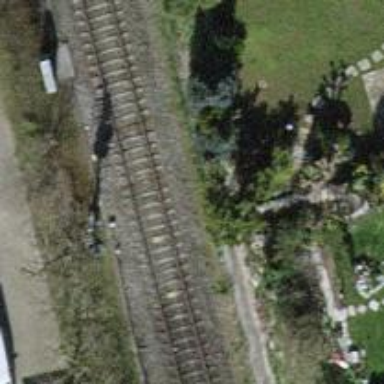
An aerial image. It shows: Railway signal.